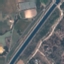
Label: River